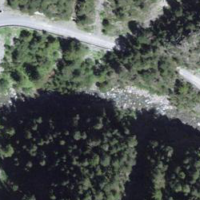
EUNIS habitat code: 45
Species observed at this site:
Geranium pyrenaicum